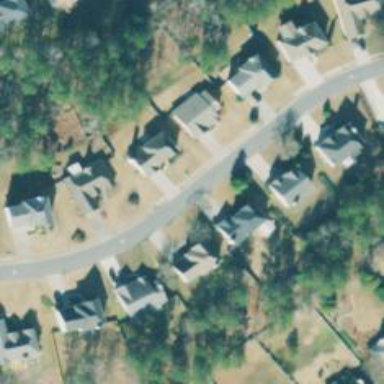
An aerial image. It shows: Residential road.